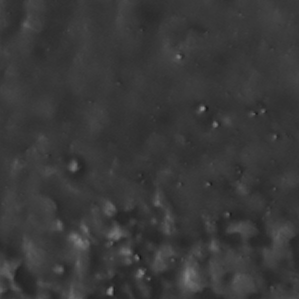
Label: non_frost